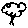
Label: tree